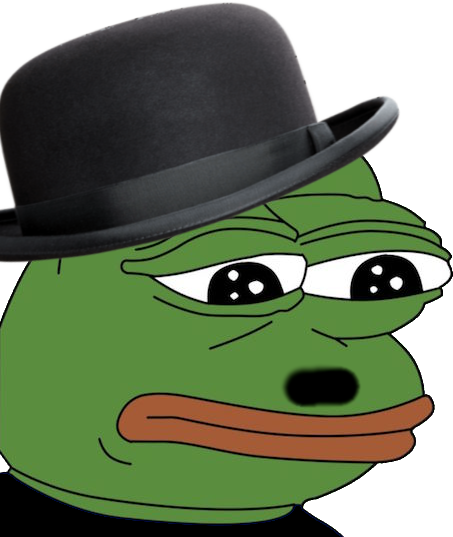
Label: 5_Pepe